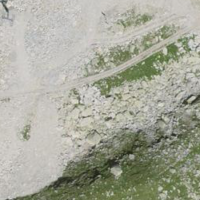
EUNIS habitat code: 31
Species observed at this site:
Falco tinnunculus
Oenanthe oenanthe
Aquila chrysaetos
Corvus corax
Linaria cannabina
Anthus spinoletta